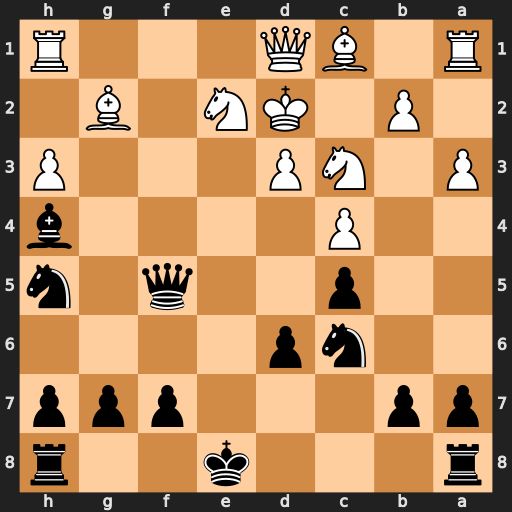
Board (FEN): r3k2r/pp3ppp/2np4/2p2q1n/2P4b/P1NP3P/1P1KN1B1/R1BQ3R
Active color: b
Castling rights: kq
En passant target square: -
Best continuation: Qg5+ Kc2 Qxg2